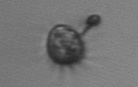
Label: Paratontonia_gracillima